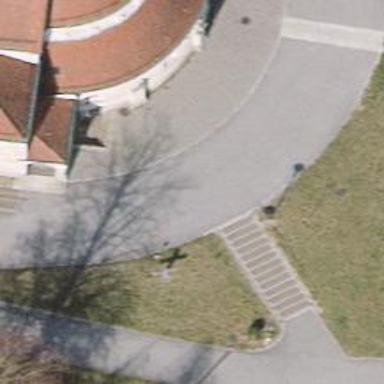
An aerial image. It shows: Asphalt steps along the road.